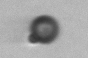
Label: bead